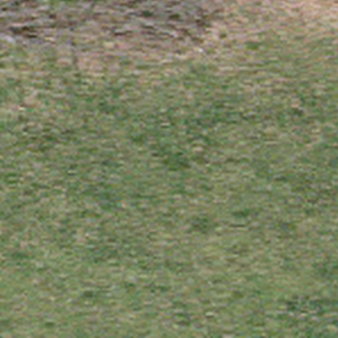
Label: other